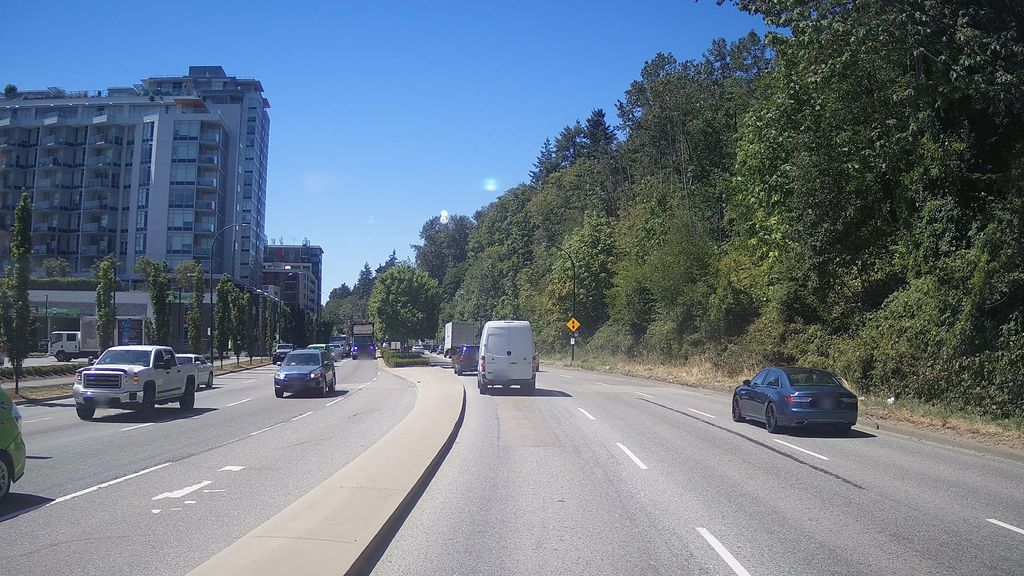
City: vancouver